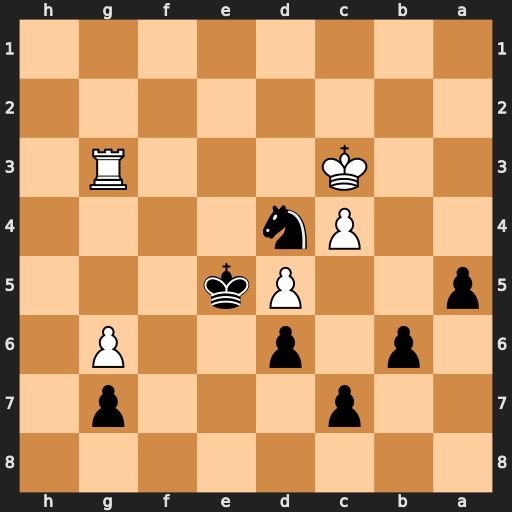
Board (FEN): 8/2p3p1/1p1p2P1/p2Pk3/2Pn4/2K3R1/8/8
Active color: b
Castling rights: -
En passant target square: -
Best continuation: Ne2+ Kc2 Nxg3